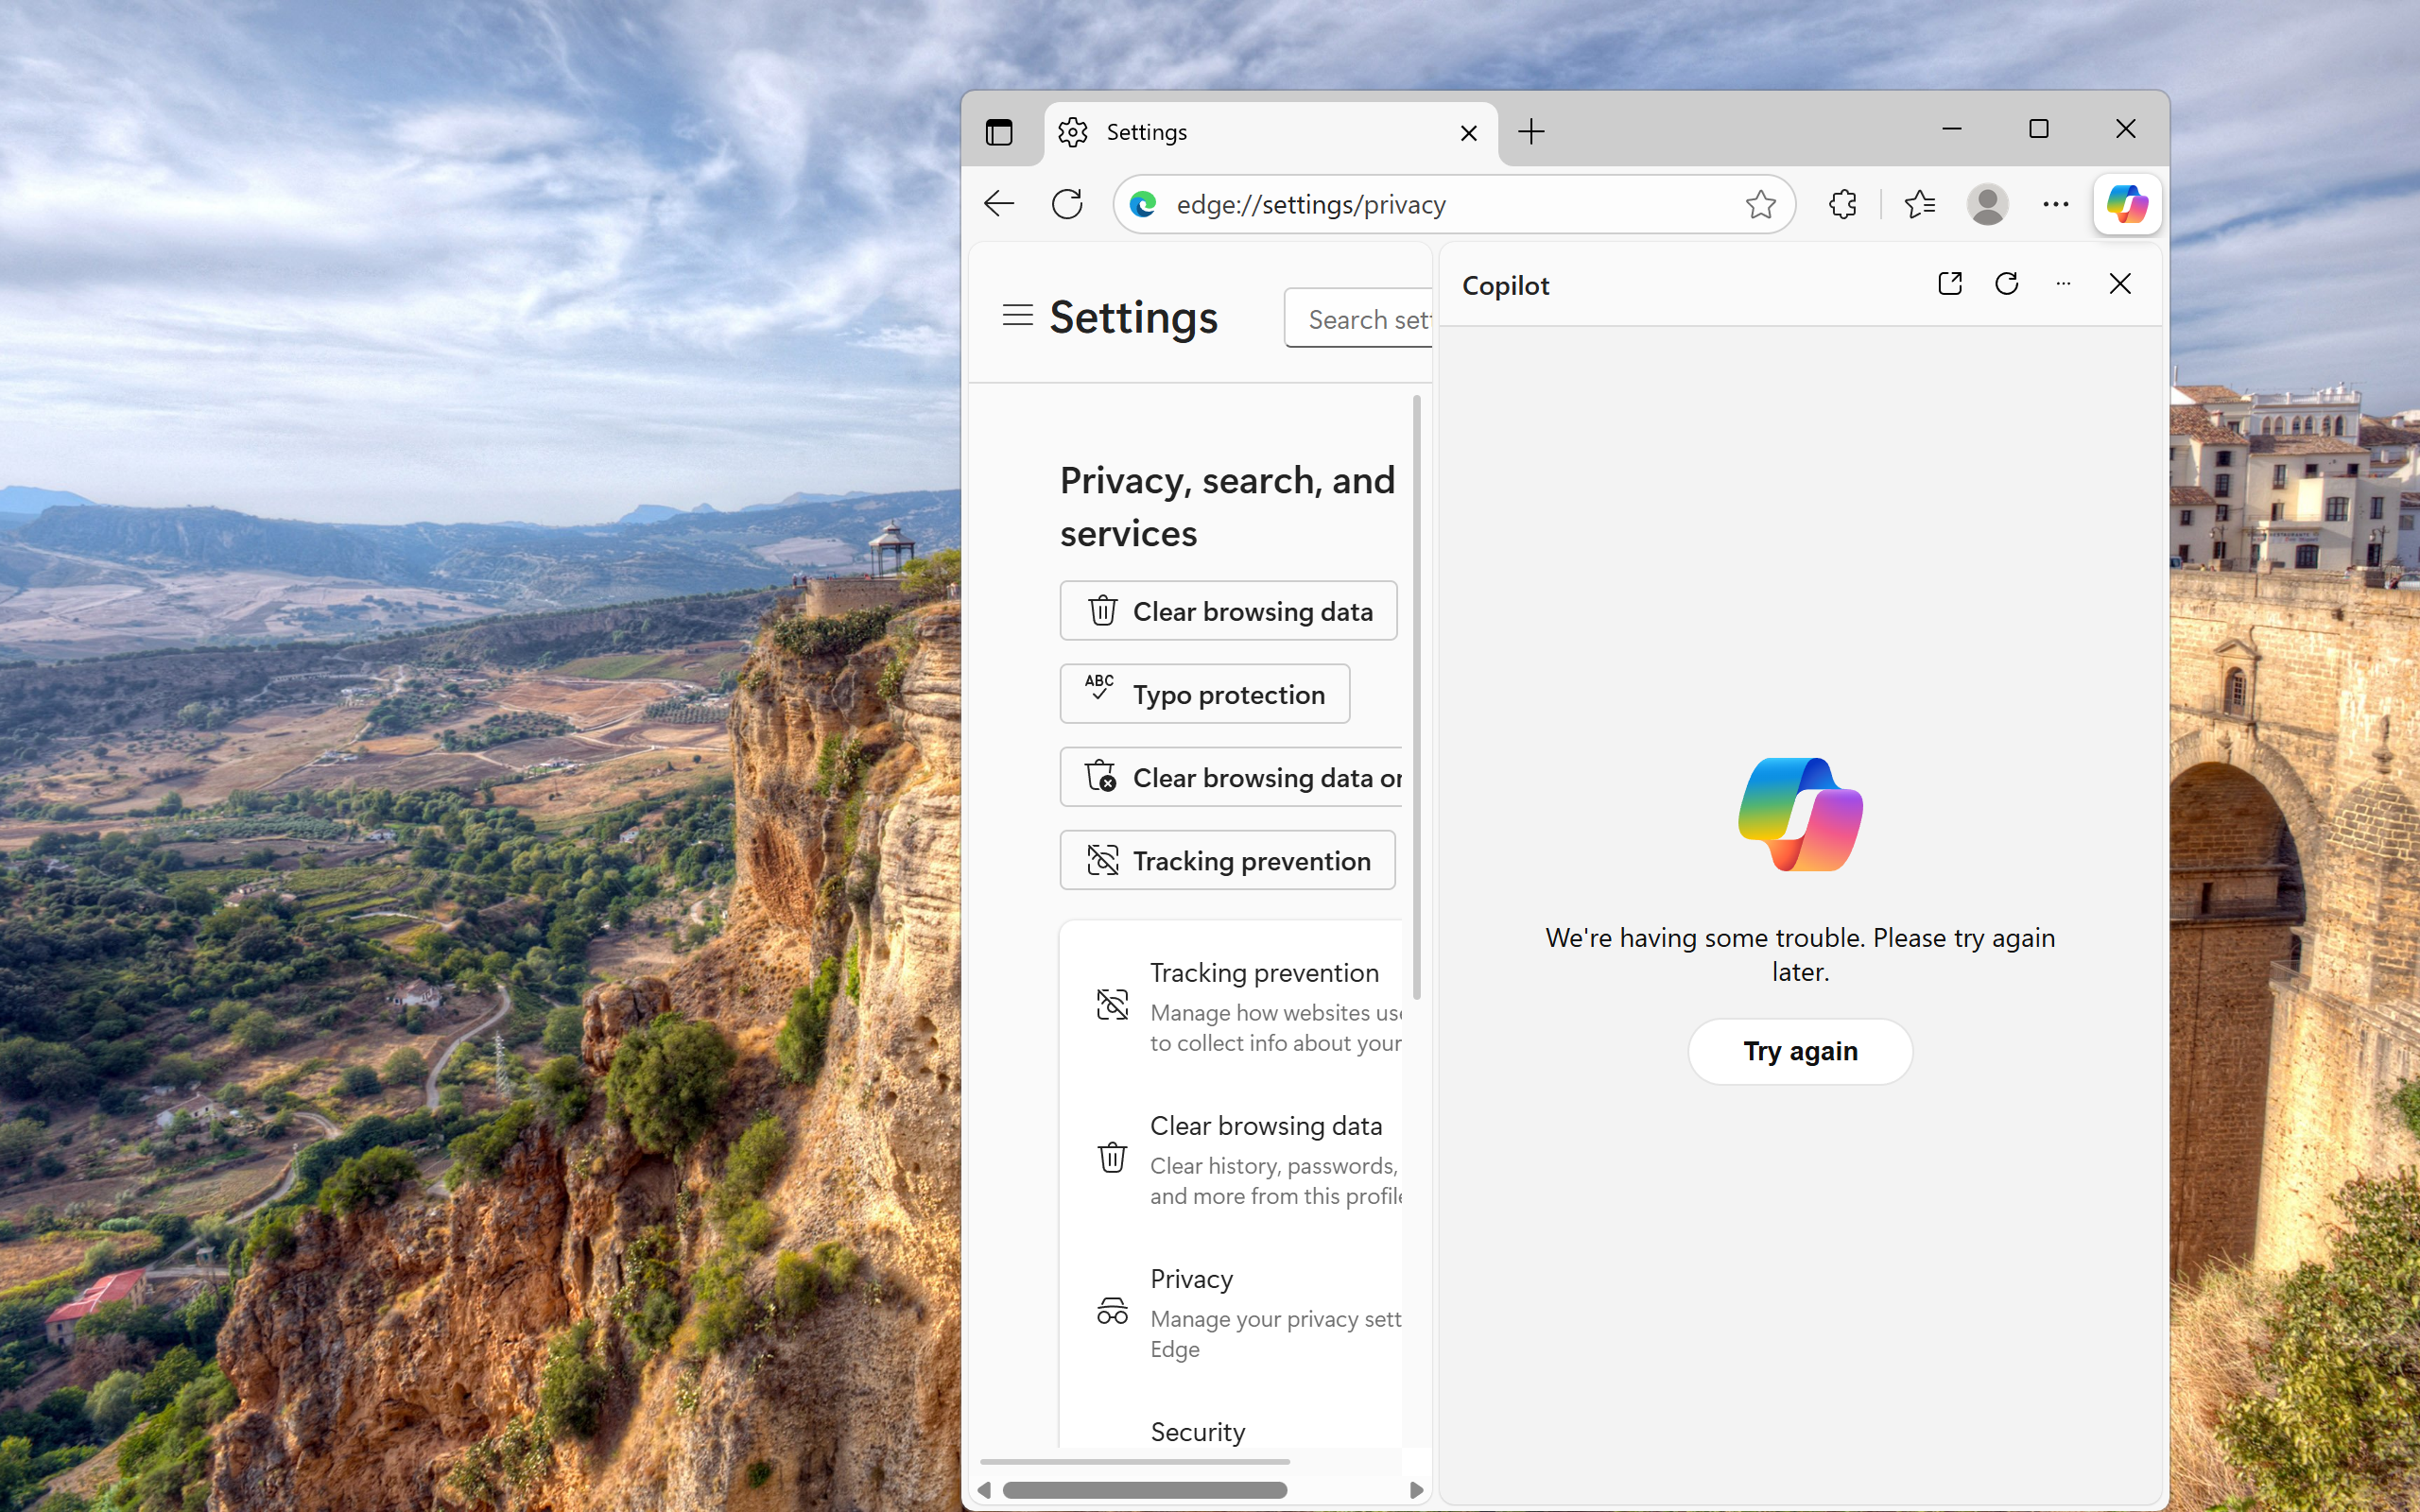
UI elements on screen:
"Desktop - window"
"New tab - window"
"System - menu bar - Contains commands to manipulate the window"
"System - menu item"
"title bar - value: New tab"
"Minimise - button - Moves the window out of the way"
"Maximise - button - Makes the window full screen"
"Close - button - Closes the window"
"window"
"Taskbar - pane"
"pane"
"Running applications - pane"
"Settings - School - Microsoft​ Edge - window"
"window"
"UI element"
"window"
"UI element"
"window"
"pane"
"window"
"pane"
"window"
"Desktop - list"
"Recycle Bin - list item"
"Adobe Acrobat - list item"
"Audacity - list item"
"Edit - list item"
"HP Support Assistant - list item"
"Imaging Edge Desktop - list item"
"NVDA - list item"
"Remote - list item"
"Riot Client - list item"
"Ryzen Controller - list item"
"Steam - list item"
"VALORANT - list item"
"Viewer - list item"
"AddonTemplate-master - list item"
"nvda_dumps - list item"
"Screenshots - list item"
"treetojson - list item"
"Tree2JSON.nvda-addon - list item"
"treetojson.zip - list item"